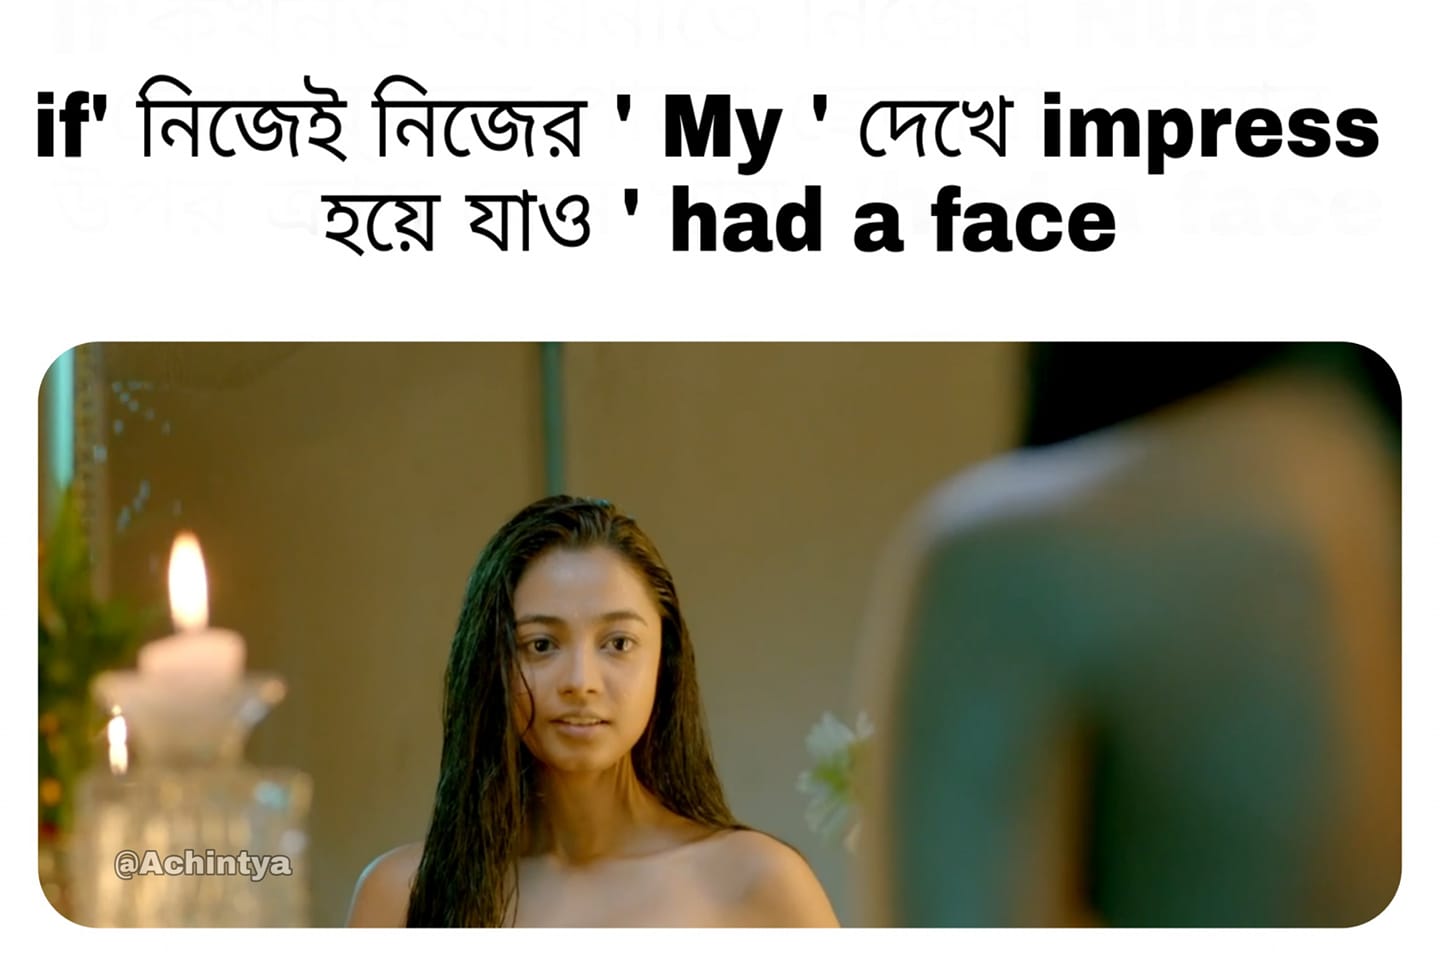
Caption: if' নিজেই নিজের  'My' দেখে impress হয়ে যাও ' had a face
Label: hate